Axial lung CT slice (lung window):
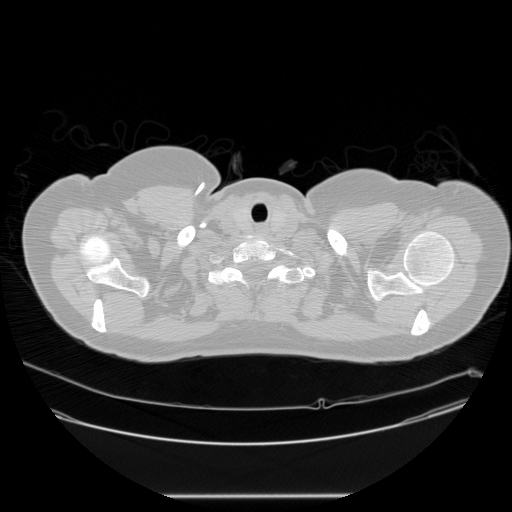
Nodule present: no